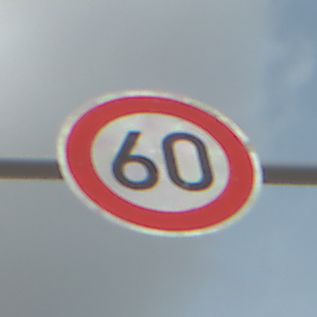
Verkehrszeichen: Geschwindigkeit60
Umgebung: Outdoor, Suburban
Tageszeit: Midday
Wetter: PartlyCloudy
Licht: Natural
Jahreszeit: Summer
Kontrast: HighContrast